Field crop: maize
Growth stage: 2
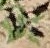
Species: atriplex